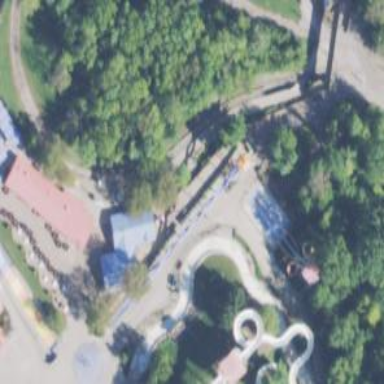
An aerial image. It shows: Bridge leading to water slide attraction.